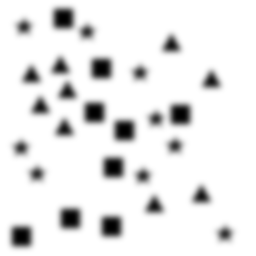
Squares: 9
Triangles: 9
Stars: 9
Total shapes: 27